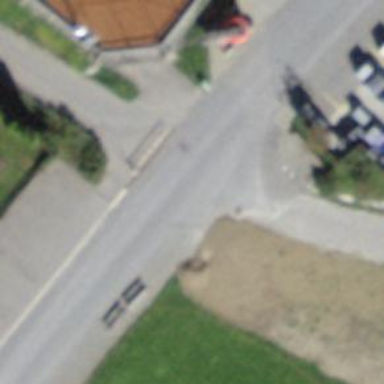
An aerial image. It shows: Bollard barrier.